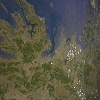
Label: land